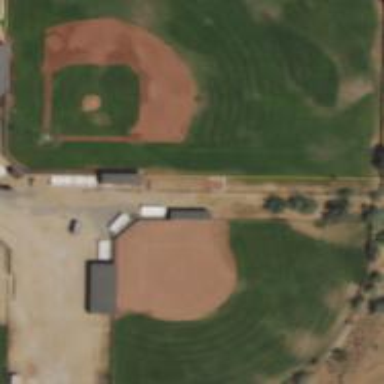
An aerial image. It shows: Softball pitch for leisure sports.